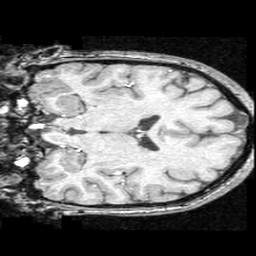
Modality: T1w
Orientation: coronal
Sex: female
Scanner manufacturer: ge
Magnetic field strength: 1.5 T
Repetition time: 21 s
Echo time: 0.008 s